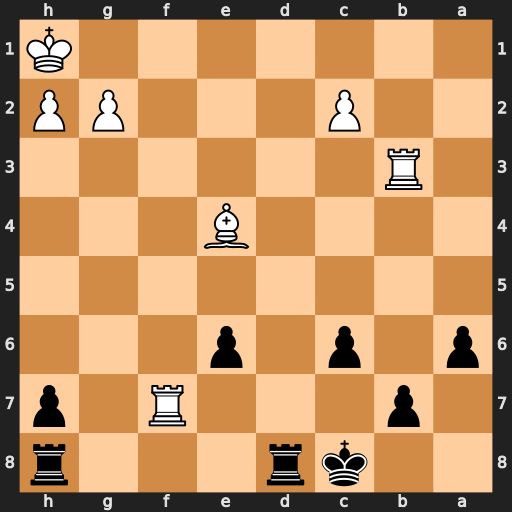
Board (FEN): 2kr3r/1p3R1p/p1p1p3/8/4B3/1R6/2P3PP/7K
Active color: b
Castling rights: -
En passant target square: -
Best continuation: Rd1+ Rf1 Rxf1#